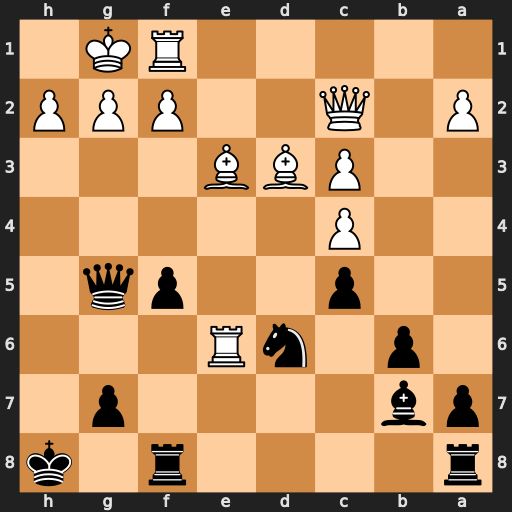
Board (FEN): r4r1k/pb4p1/1p1nR3/2p2pq1/2P5/2PBB3/P1Q2PPP/5RK1
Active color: b
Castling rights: -
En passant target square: -
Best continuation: Qxg2#